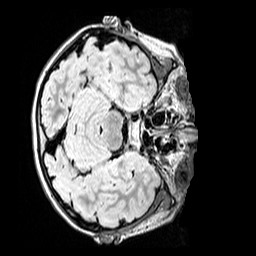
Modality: FLAIR
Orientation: axial
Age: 9
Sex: female
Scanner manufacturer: siemens
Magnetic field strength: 3 T
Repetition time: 5 s
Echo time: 0.388 s